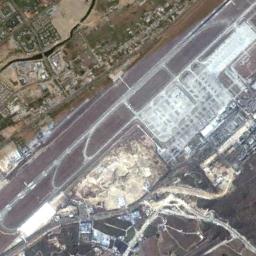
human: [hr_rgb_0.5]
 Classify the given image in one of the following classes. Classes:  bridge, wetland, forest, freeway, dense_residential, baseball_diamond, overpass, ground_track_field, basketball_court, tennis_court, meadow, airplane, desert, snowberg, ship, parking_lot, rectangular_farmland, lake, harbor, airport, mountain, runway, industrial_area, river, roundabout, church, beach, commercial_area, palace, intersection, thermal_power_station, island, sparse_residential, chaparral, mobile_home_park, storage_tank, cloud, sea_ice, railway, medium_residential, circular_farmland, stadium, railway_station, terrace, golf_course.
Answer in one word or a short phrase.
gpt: airport